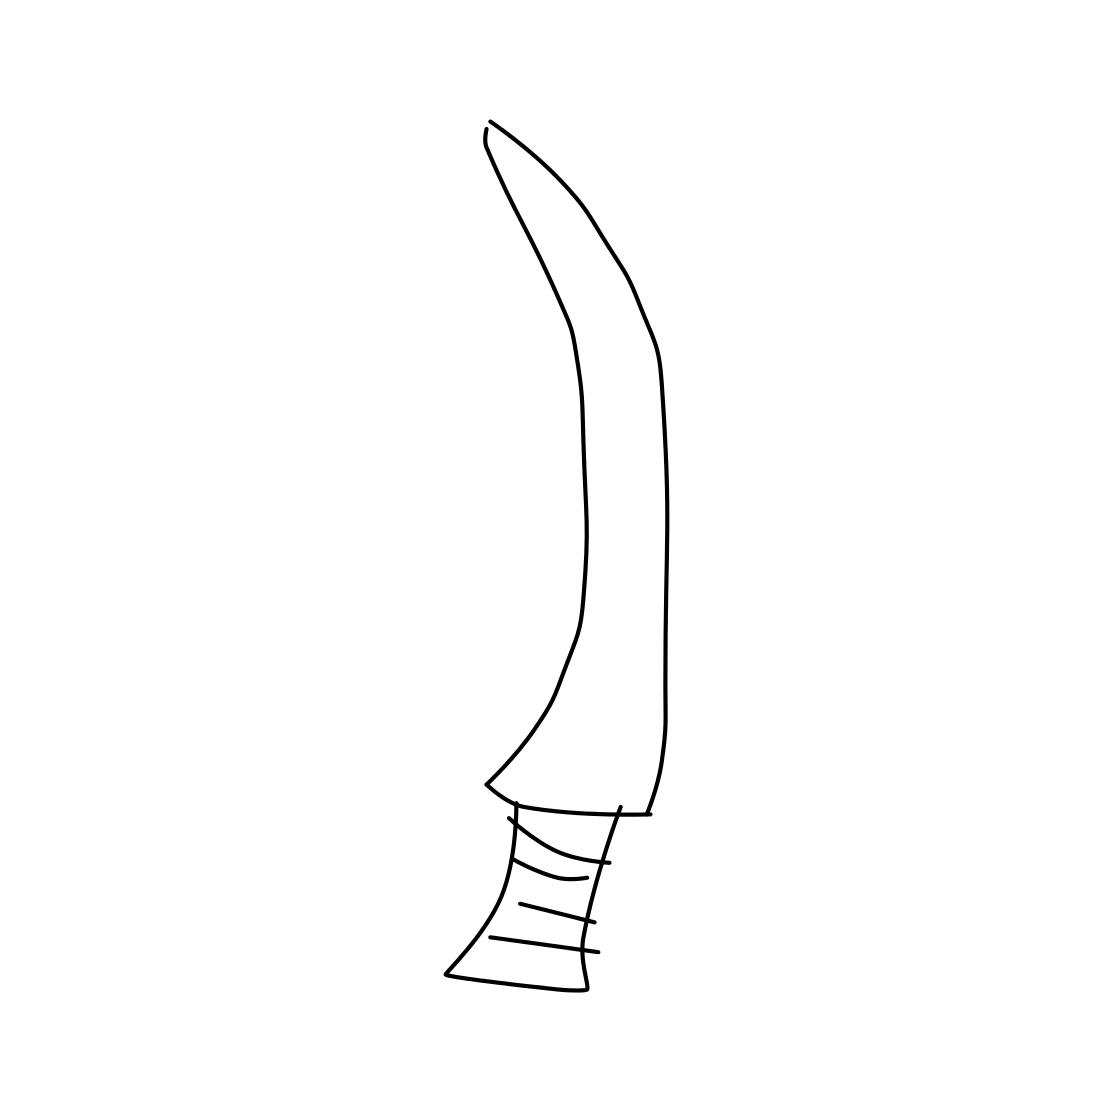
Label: sword